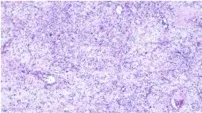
Histopathological examination with haematoxylin and eosin staining and Immunohistochemistry and FISH images. The lesion consisted of both epithelioid and spindle cells with enlarged nucleolus and inflammatory cells infiltration (A) (magnification, x40).
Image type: pathology (h&e)